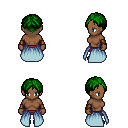
a pixel art fantasy rpg character, female body template, human, dark skin, overskirt, red pants, green parted hairstyle, leather bracers, black shoes, four views (front, back, left, right), 2x2 character sprite sheet, small pixel art, hard edges, no anti-aliasing